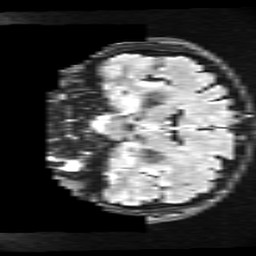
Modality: FLAIR
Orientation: coronal
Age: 37
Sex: male
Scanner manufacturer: ge
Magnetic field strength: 3 T
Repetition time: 11 s
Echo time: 0.1497 s